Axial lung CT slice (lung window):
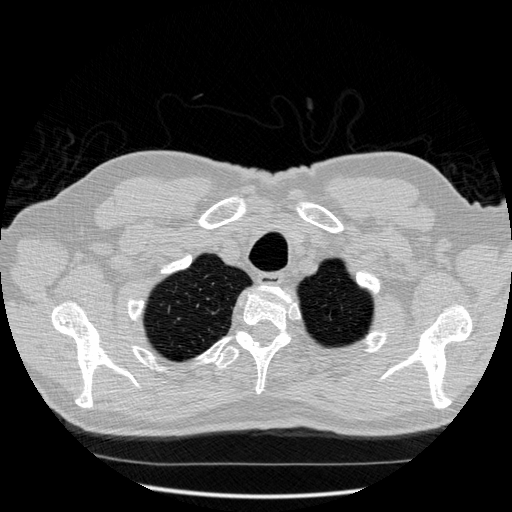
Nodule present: no